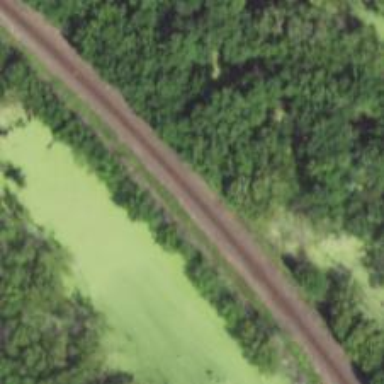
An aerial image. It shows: Railway line running on embankment.